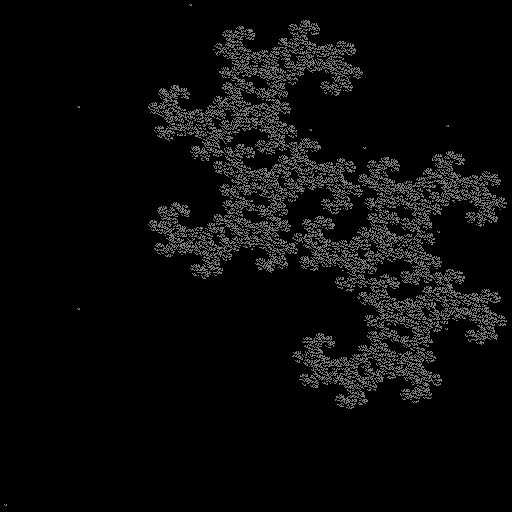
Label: dragon_curve